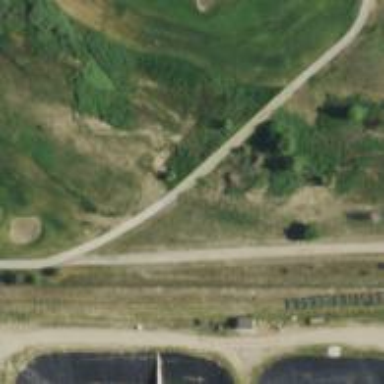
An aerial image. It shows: Service road with bridge used as golf cart path.